Field crop: tomato
Growth stage: 2
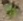
Species: solanum